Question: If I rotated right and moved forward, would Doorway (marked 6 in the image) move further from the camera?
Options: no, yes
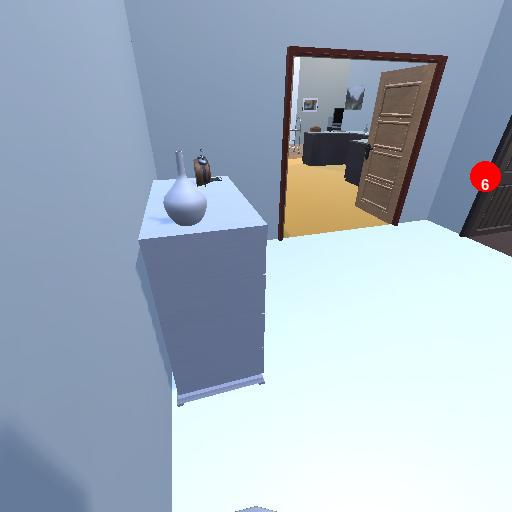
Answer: no